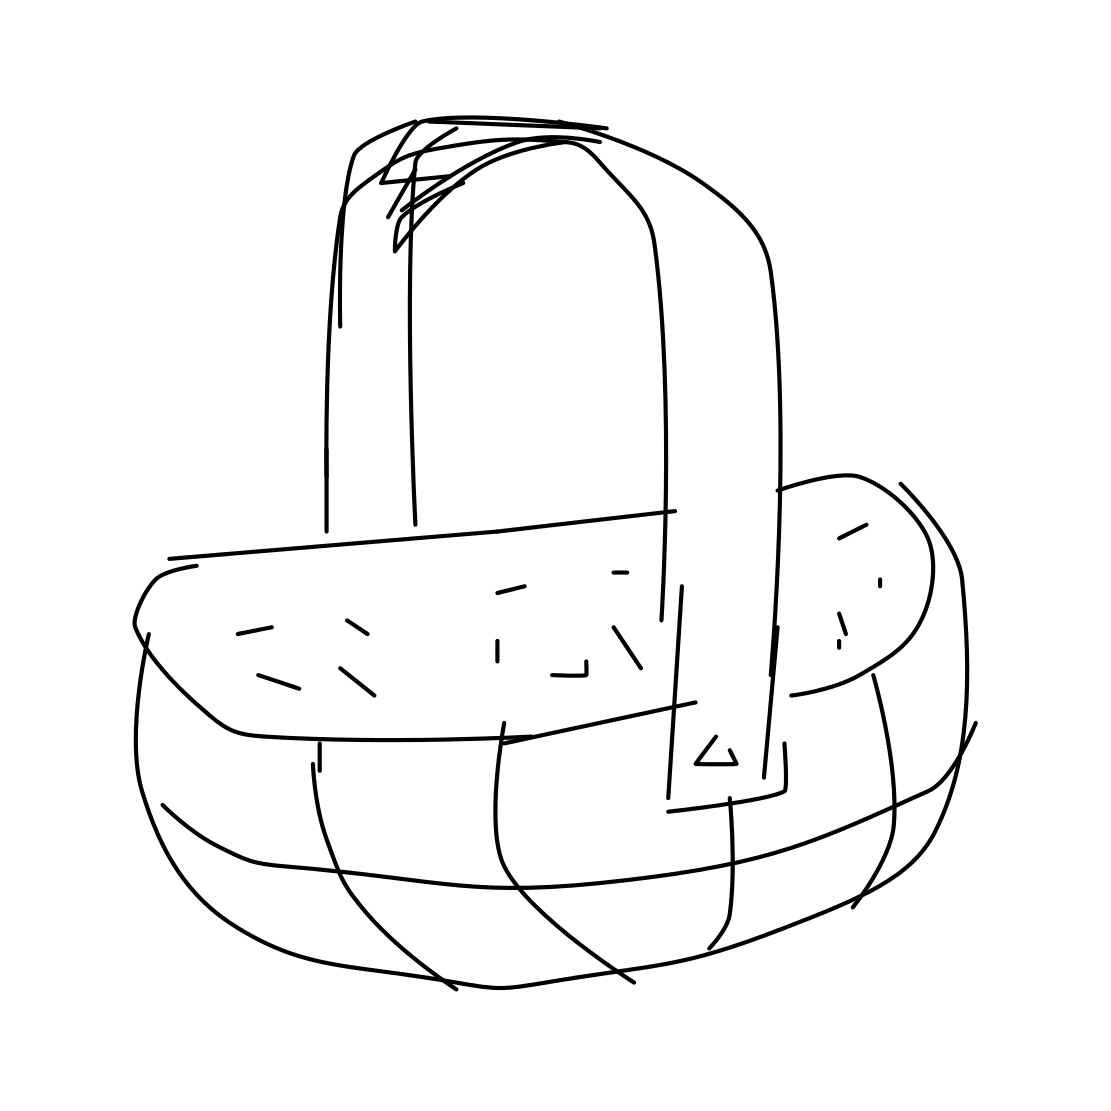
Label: basket